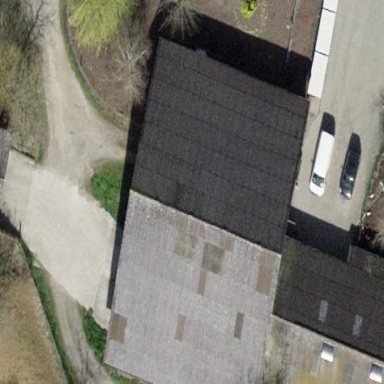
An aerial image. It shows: Structure designed as chicken coop.